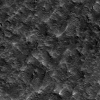
Atmospheric dust classification: not_dusty